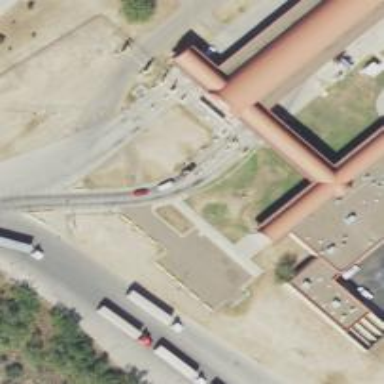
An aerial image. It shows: Border control barrier.